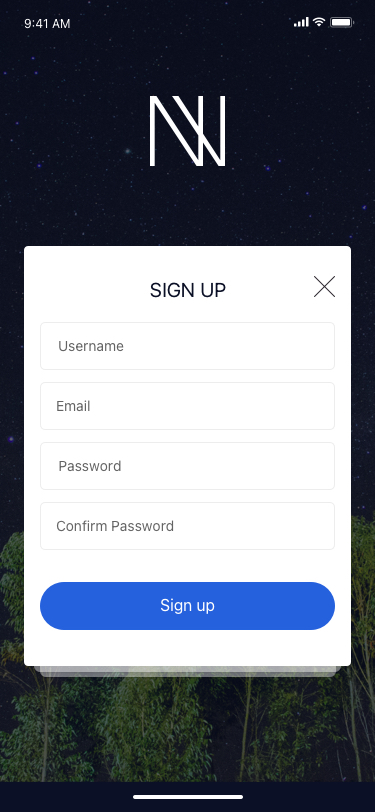
Text in this UI design:
Sign up
Username
Email
Password
Confirm Password
Sign Up